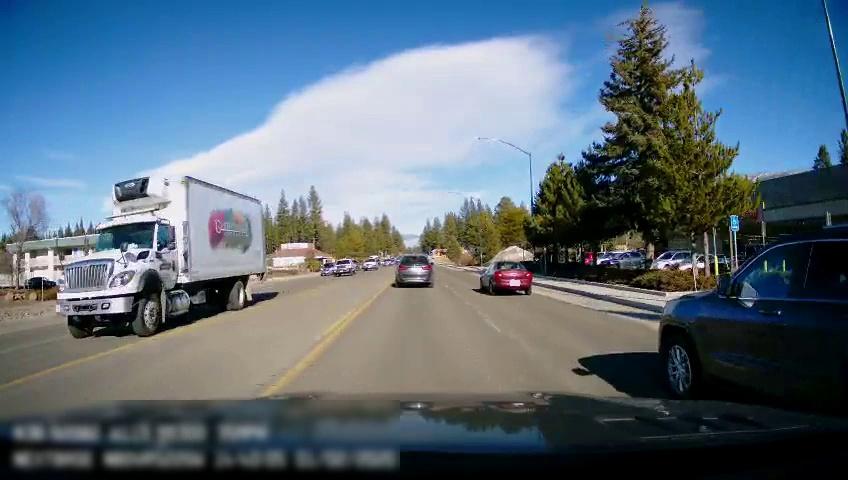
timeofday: Day
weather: Sunny
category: Drivable Space
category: Vehicles | Car
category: Vehicles | SUV
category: Vehicles | SUV
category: Vehicles | Truck
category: Vehicles | Car
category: Vehicles | Truck
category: Vehicles | Car
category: Vehicles | Car
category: Vehicles | SUV
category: Vehicles | SUV
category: Vehicles | SUV
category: Lanes | Opposite Lane
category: Lanes | Current Lane
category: Lanes | Current Lane